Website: slack
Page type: billing-address
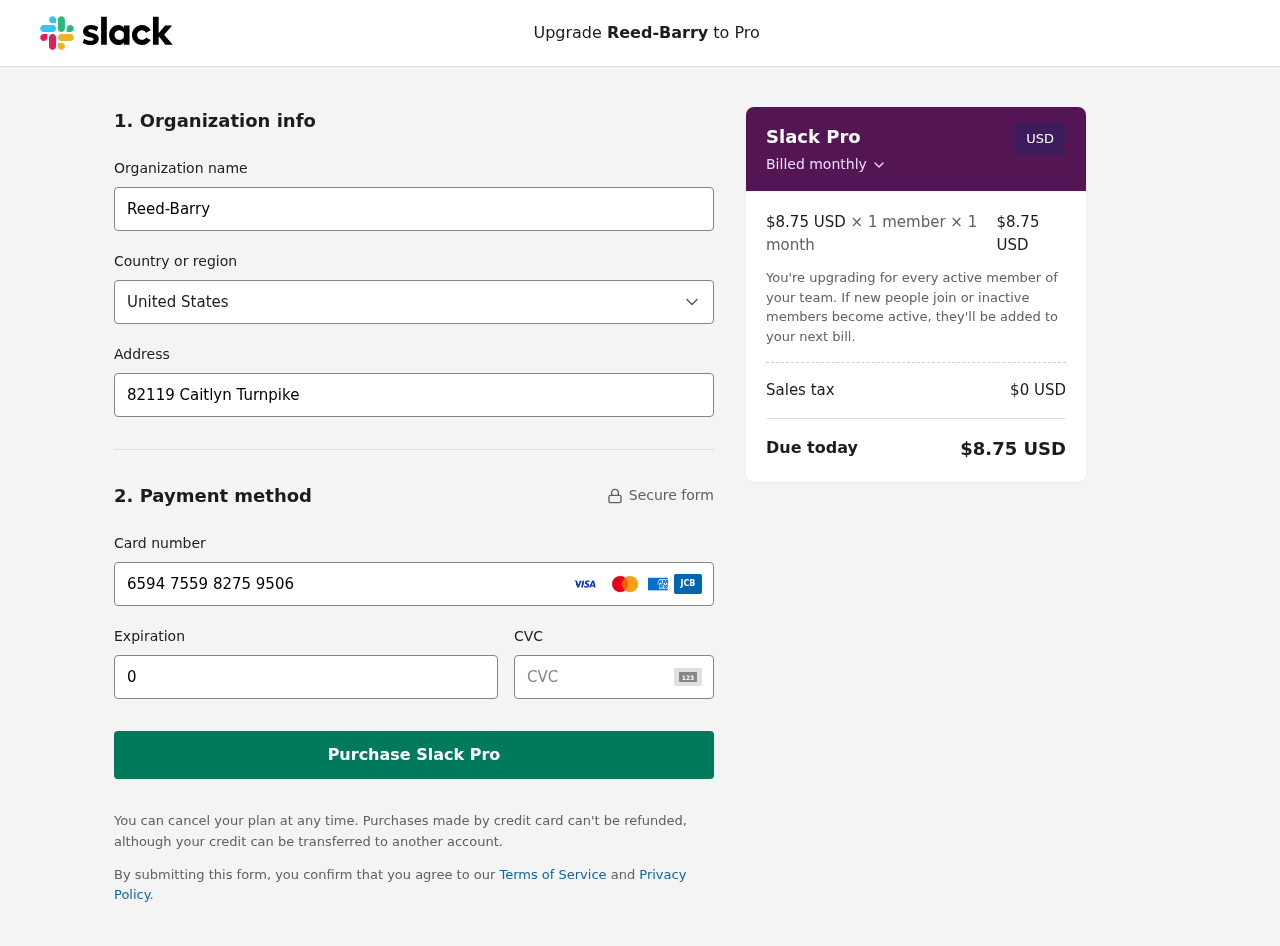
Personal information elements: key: PII_CARD_CVV
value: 686
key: PII_CARD_EXPIRY
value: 02/29
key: PII_CARD_NUMBER
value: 6594 7559 8275 9506
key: PII_COMPANY
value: Reed-Barry
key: PII_COUNTRY
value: United States
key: PII_STREET
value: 82119 Caitlyn Turnpike
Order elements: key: ORDER_PRICE_PER_MEMBER
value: $8.75 USD
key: ORDER_MEMBER_COUNT
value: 1
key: ORDER_MONTH_COUNT
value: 1
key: ORDER_SUBTOTAL
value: $8.75 USD
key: ORDER_TAX
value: $0
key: ORDER_TOTAL
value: $8.75 USD